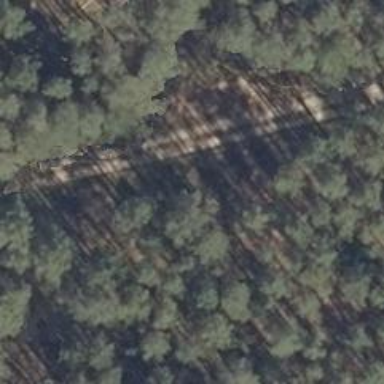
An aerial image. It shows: Track with grade 5 tracktype.